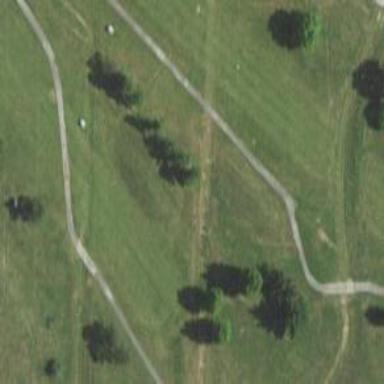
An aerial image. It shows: Footway that resembles golf path.